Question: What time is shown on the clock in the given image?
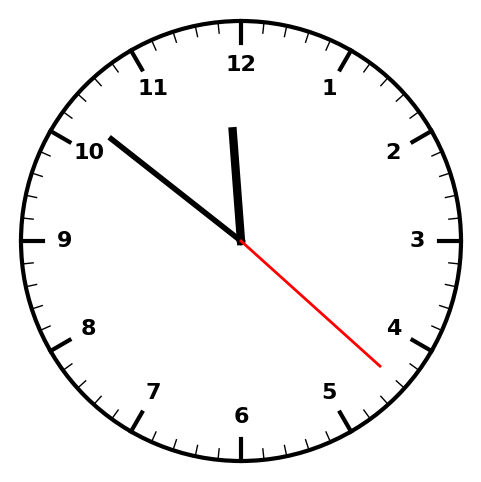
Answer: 11:51:22